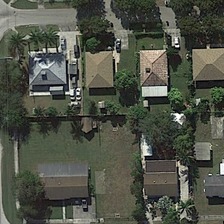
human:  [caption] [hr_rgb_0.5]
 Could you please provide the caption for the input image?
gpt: many buildings and some green trees are in a medium residential area .

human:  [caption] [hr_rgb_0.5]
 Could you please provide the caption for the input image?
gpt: many buildings and some green trees are in a medium residential area .

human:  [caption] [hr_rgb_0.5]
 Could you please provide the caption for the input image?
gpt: many buildings and some green trees are in a medium residential area .

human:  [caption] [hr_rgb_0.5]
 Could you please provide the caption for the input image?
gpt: many buildings and some green trees are in a medium residential area .

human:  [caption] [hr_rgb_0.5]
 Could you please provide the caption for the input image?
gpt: many buildings and some green trees are in a medium residential area .